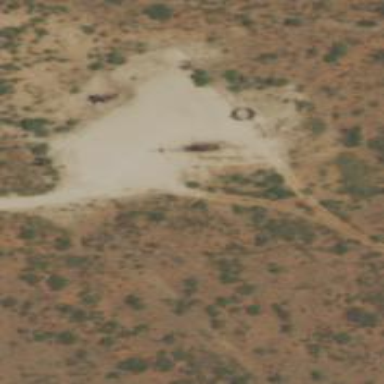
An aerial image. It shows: Petroleum well.